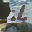
Label: 4